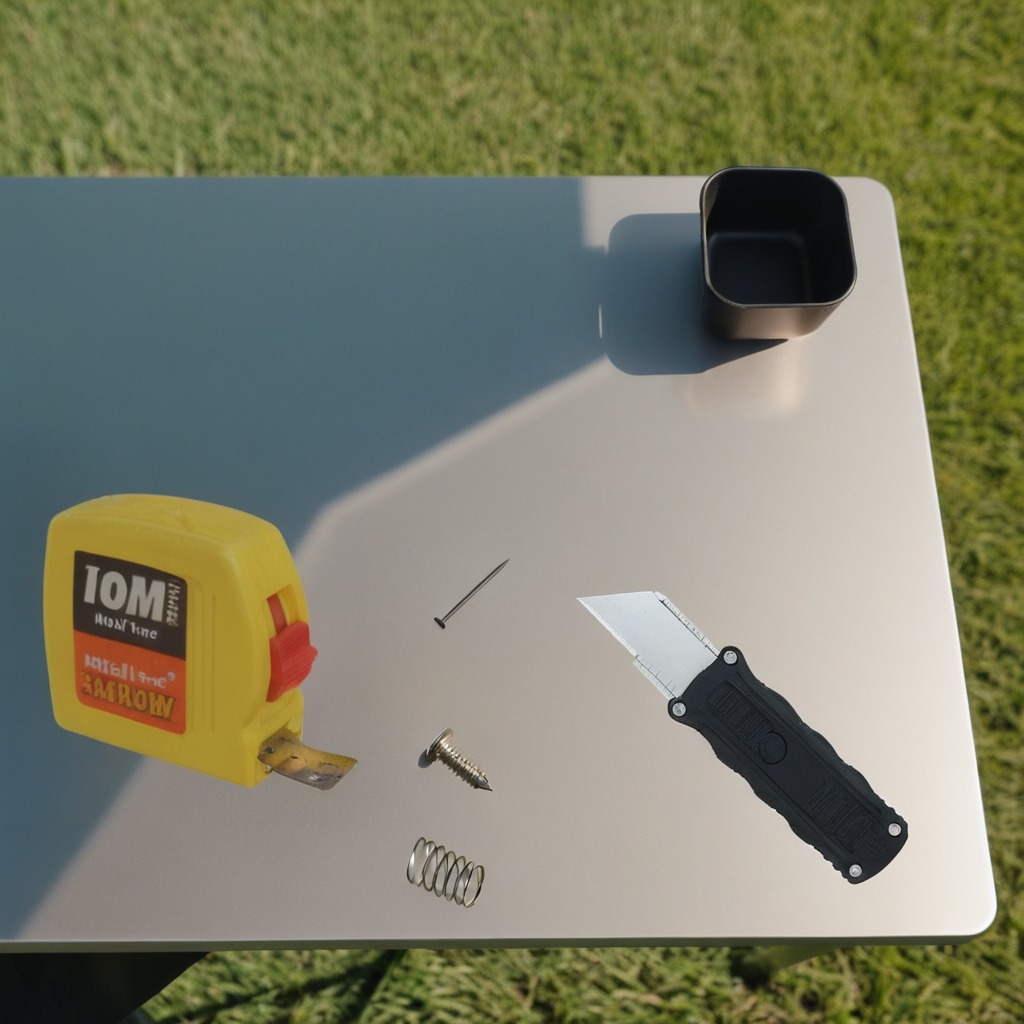
A utility knife, a measuring tape, a metal machine screw, an iron nail, and a coiled metal spring are lying on the textured surface of a clean utility table.